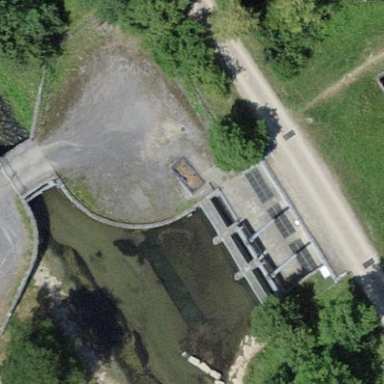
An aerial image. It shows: Building that serves as water pumping station.